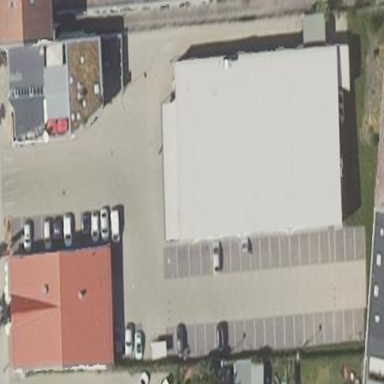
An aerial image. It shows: Retail area.